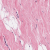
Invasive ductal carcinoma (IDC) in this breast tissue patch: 0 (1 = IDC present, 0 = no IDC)